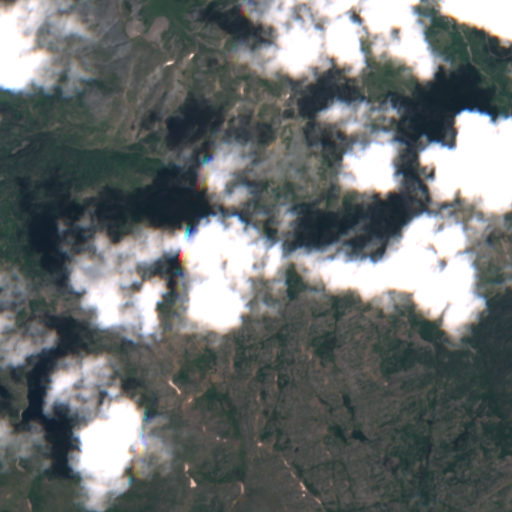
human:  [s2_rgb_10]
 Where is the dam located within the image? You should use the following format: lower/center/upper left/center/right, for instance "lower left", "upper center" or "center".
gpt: The dam is located in the center left of the image.
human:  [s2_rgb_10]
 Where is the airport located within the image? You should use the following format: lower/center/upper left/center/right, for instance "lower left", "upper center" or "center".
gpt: There is no airport in the image.